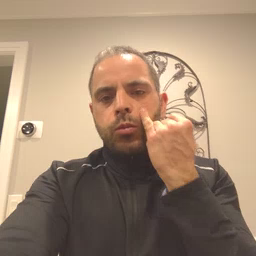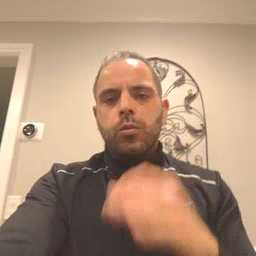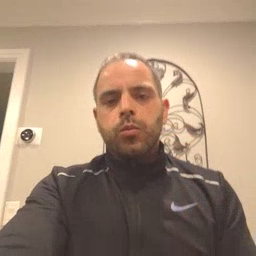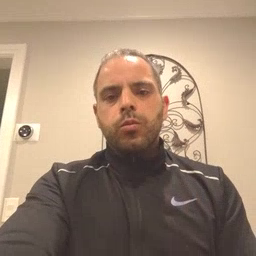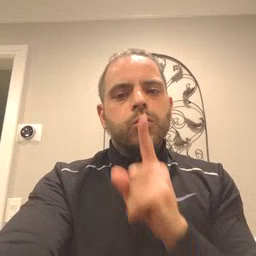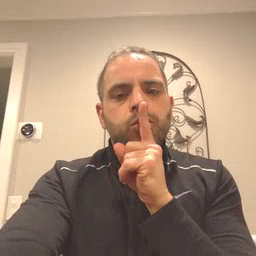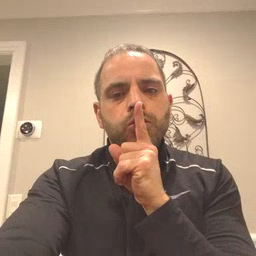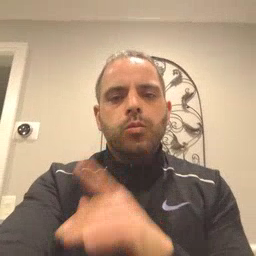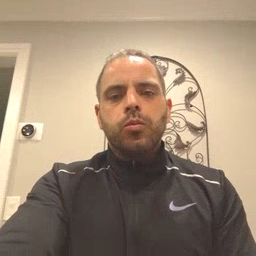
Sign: shhh